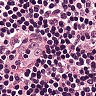
Metastatic tissue present: no